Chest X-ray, PA view. Patient: 53 years old, sex M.
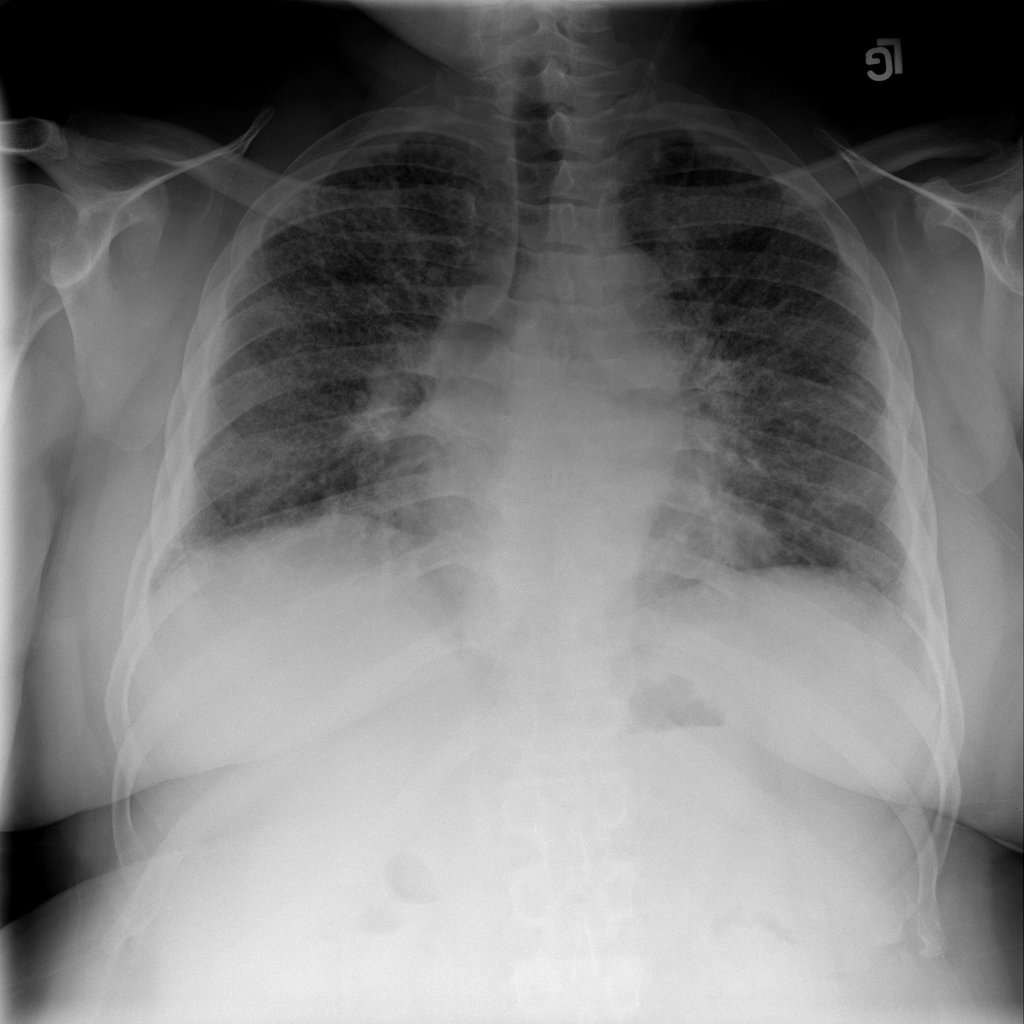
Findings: Nodule